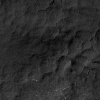
Atmospheric dust classification: not_dusty